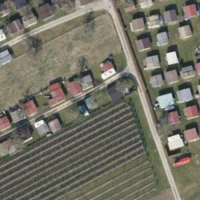
EUNIS habitat code: 53
Species observed at this site:
Fagus sylvatica